Током короткого замыкания $I_{к.з.}$ некоторого элемента называется ток, при котором напряжение на нем равно нулю. Напряжением холостого хода $U_{х.х.}$ некоторого элемента называется напряжение, при котором ток через него равен нулю. В этой схеме элемент тёмного хода (т.х.) характеризует поведение элементарной ячейки солнечной батареи в отсутствии света, а источник тока характеризует её $I_{к.з.ячейки}$ в освещенном состоянии (когда света нет, источник не генерирует ток). Таким образом, ВАХ элемента т.х. отличается от ВАХ всей ячейки смещением вдоль оси тока на величину $I_{к.з.ячейки}$. Важно отметить, что ВАХ элемента т.х. проходит через точку $(0,0)$, а$ I_{ячейки}(U)=- I_{и.т.}(U)+I_{т.х.} (U)$.
Поставьте солнечную батарею в коробку со светодиодом так, чтобы внешнее освещение практически не попадало на её поверхность. Снимите зависимость $I_{к.з.}$ солнечной батареи от тока, текущего через светодиод и постройте её график. Считая, что мощность излучения светодиода пропорциональна току через него, сделайте вывод о виде зависимости $I_{к.з.}$ солнечной батареи от мощности попадающего на нее излучения.
Снимите зависимость $I_{к.з.}$ солнечной батареи от площади освещенной поверхности (при постоянной интенсивности падающего на неё света). Постройте её график в приведенных координатах \[\frac{I_{к.з.}} {I_{к.з.\max}} \left (\frac{S}{S_{\max}}\right)\]где $I_{к.з}$ — ток к.з. при освещении поверхности площади $S$, а $I_{к.з.\max}$ — при освещении всей площади батареи $S_{\max}$.
Снимите зависимость $U_{х.х.}$ солнечной батареи от площади освещенной поверхности. Постройте график ВАХ солнечной батареи в отсутствие освещения в максимально возможном диапазоне используя полученные ранее данные.
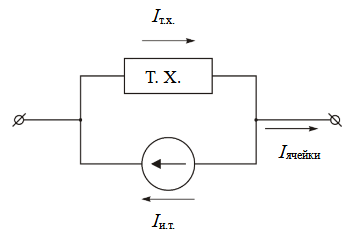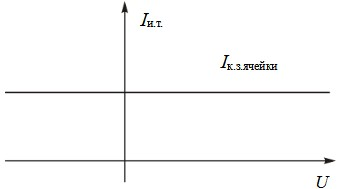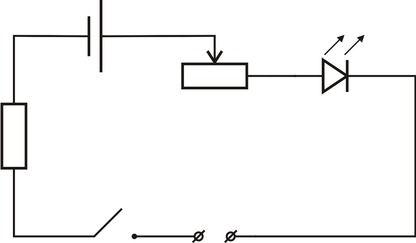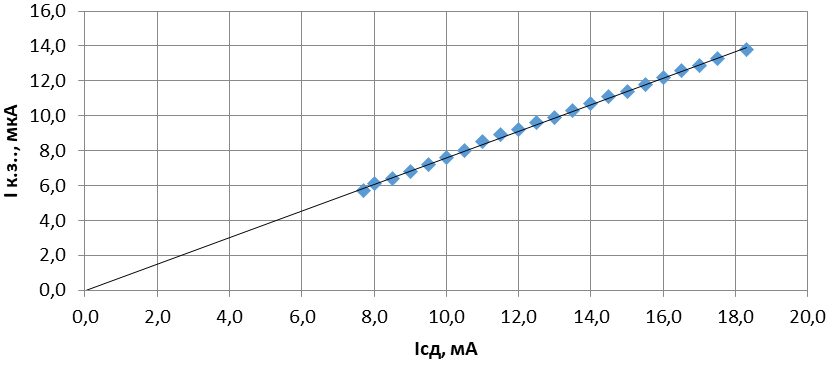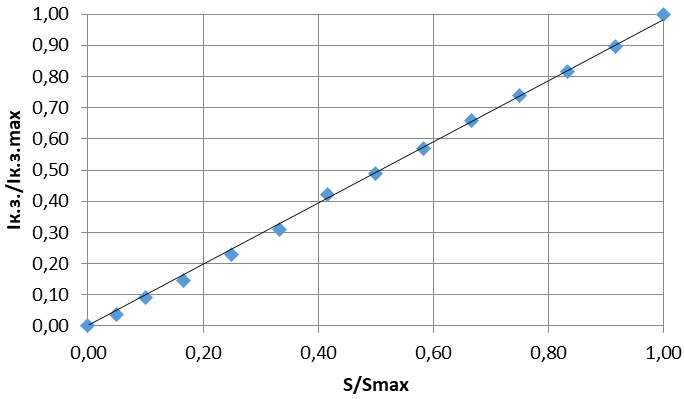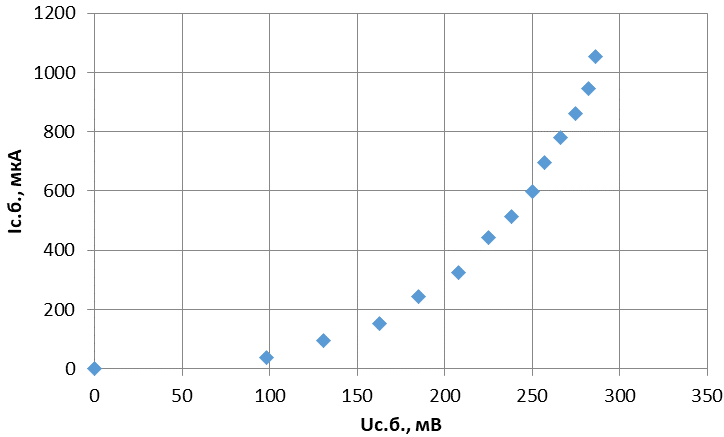
Поставьте солнечную батарею в коробку со светодиодом так, чтобы внешнее освещение практически не попадало на её поверхность. Снимите зависимость $I_{к.з.}$ солнечной батареи от тока, текущего через светодиод и постройте её график. Считая, что мощность излучения светодиода пропорциональна току через него, сделайте вывод о виде зависимости $I_{к.з.}$ солнечной батареи от мощности попадающего на нее излучения.
Решение: Используя пластилин, закрепим внутри ящика солнечную батарею и закроем его крышкой для предотвращения попадания света снаружи. К клеммам схемы из ящика и к выводам солнечной батареи присоединяем по амперметру. Снимаем требуемую зависимость и строим график. Из графика видно, что $I_{к.з.}$ солнечной батареи прямо пропорционален мощности падающего на нее излучения. | $I_{к.з.},~ мкА$ | 5.7 | 6.1 | 6.4 | 6.8 | 7.2 | 7.6 | 8.0 | 8.5 | 8.9 | 9.2 | 9.6 | | --- | --- | --- | --- | --- | --- | --- | --- | --- | --- | --- | --- | | $I_{сд},~мА$ | 7.7 | 8.0 | 8.5 | 9.0 | 9.5 | 10.0 | 10.5 | 11.0 | 11.5 | 12.0 | 12.5 | | | | | | | | | | | | | | | $I_{к.з.},~ мкА$ | 9.9 | 10.3 | 10.7 | 11.1 | 11.4 | 11.8 | 12.2 | 12.6 | 12.9 | 13.3 | 13.8 | | $I_{сд},~мА$ | 13.0 | 13.5 | 14.0 | 14.5 | 15.0 | 15.5 | 16.0 | 16.5 | 17.0 | 17.5 | 18.3 |
Ответ: | $I_{к.з.},~ мкА$ | 5.7 | 6.1 | 6.4 | 6.8 | 7.2 | 7.6 | 8.0 | 8.5 | 8.9 | 9.2 | 9.6 | | --- | --- | --- | --- | --- | --- | --- | --- | --- | --- | --- | --- | | $I_{сд},~мА$ | 7.7 | 8.0 | 8.5 | 9.0 | 9.5 | 10.0 | 10.5 | 11.0 | 11.5 | 12.0 | 12.5 | | | | | | | | | | | | | | | $I_{к.з.},~ мкА$ | 9.9 | 10.3 | 10.7 | 11.1 | 11.4 | 11.8 | 12.2 | 12.6 | 12.9 | 13.3 | 13.8 | | $I_{сд},~мА$ | 13.0 | 13.5 | 14.0 | 14.5 | 15.0 | 15.5 | 16.0 | 16.5 | 17.0 | 17.5 | 18.3 | Ответ: $I_{к.з.},~ мкА$5.76.16.46.87.27.68.08.58.99.29.6$I_{сд},~мА$7.78.08.59.09.510.010.511.011.512.012.5$I_{к.з.},~ мкА$9.910.310.711.111.411.812.212.612.913.313.8$I_{сд},~мА$13.013.514.014.515.015.516.016.517.017.518.3
Ответ: Из графика видно, что $I_{к.з.}$ солнечной батареи прямо пропорционален мощности падающего на нее излучения.

Снимите зависимость $I_{к.з.}$ солнечной батареи от площади освещенной поверхности (при постоянной интенсивности падающего на неё света). Постройте её график в приведенных координатах  \[\frac{I_{к.з.}} {I_{к.з.\max}} \left (\frac{S}{S_{\max}}\right)\]где $I_{к.з}$ — ток к.з. при освещении поверхности площади $S$, а $I_{к.з.\max}$ — при освещении всей площади батареи $S_{\max}$. Покажите справедливость изложенной выше теоретической модели.

 С помощью пластилина прикрепим к солнечной батарее линейку. Теперь будем закрывать крышкой от ящика часть поверхности батареи и каждый раз измерять амперметром $I_{к.з.}$, вольтметром $U_{х.х.}$, а линейкой ${S}/{S_{\max}}$ .

Ответ:

${S}/{S_{\max}}$1.000.920.830.750.670.580.50$U_{х.х.},~ мВ$286282275266257250238$I_{к.з.},~ мкА$1055945861781695599515${I_{к.з.}}/{I_{к.з.\max}}$1.000.900.820.740.660.570.49        ${S}/{S_{\max}}$0.420.330.250.170.100.050.00$U_{х.х.},~ мВ$225208185163131980.3$I_{к.з.},~ мкА$44332524315496390${I_{к.з.}}/{I_{к.з.\max}}$0.420.310.230.150.090.040.00

Ответ:

 То, что зависимость является прямой пропорциональностью, доказывает справедливость модели элементарных ячеек. Ток короткого замыкания прямо пропорционален количеству освещенных ячеек, а оно в свою очередь прямо пропорционально освещенной площади.
Решение: С помощью пластилина прикрепим к солнечной батарее линейку. Теперь будем закрывать крышкой от ящика часть поверхности батареи и каждый раз измерять амперметром $I_{к.з.}$, вольтметром $U_{х.х.}$, а линейкой ${S}/{S_{\max}}$ . То, что зависимость является прямой пропорциональностью, доказывает справедливость модели элементарных ячеек. Ток короткого замыкания прямо пропорционален количеству освещенных ячеек, а оно в свою очередь прямо пропорционально освещенной площади. | ${S}/{S_{\max}}$ | 1.00 | 0.92 | 0.83 | 0.75 | 0.67 | 0.58 | 0.50 | | --- | --- | --- | --- | --- | --- | --- | --- | | $U_{х.х.},~ мВ$ | 286 | 282 | 275 | 266 | 257 | 250 | 238 | | $I_{к.з.},~ мкА$ | 1055 | 945 | 861 | 781 | 695 | 599 | 515 | | ${I_{к.з.}}/{I_{к.з.\max}}$ | 1.00 | 0.90 | 0.82 | 0.74 | 0.66 | 0.57 | 0.49 | | | | | | | | | | | ${S}/{S_{\max}}$ | 0.42 | 0.33 | 0.25 | 0.17 | 0.10 | 0.05 | 0.00 | | $U_{х.х.},~ мВ$ | 225 | 208 | 185 | 163 | 131 | 98 | 0.3 | | $I_{к.з.},~ мкА$ | 443 | 325 | 243 | 154 | 96 | 39 | 0 | | ${I_{к.з.}}/{I_{к.з.\max}}$ | 0.42 | 0.31 | 0.23 | 0.15 | 0.09 | 0.04 | 0.00 |
Ответ: | ${S}/{S_{\max}}$ | 1.00 | 0.92 | 0.83 | 0.75 | 0.67 | 0.58 | 0.50 | | --- | --- | --- | --- | --- | --- | --- | --- | | $U_{х.х.},~ мВ$ | 286 | 282 | 275 | 266 | 257 | 250 | 238 | | $I_{к.з.},~ мкА$ | 1055 | 945 | 861 | 781 | 695 | 599 | 515 | | ${I_{к.з.}}/{I_{к.з.\max}}$ | 1.00 | 0.90 | 0.82 | 0.74 | 0.66 | 0.57 | 0.49 | | | | | | | | | | | ${S}/{S_{\max}}$ | 0.42 | 0.33 | 0.25 | 0.17 | 0.10 | 0.05 | 0.00 | | $U_{х.х.},~ мВ$ | 225 | 208 | 185 | 163 | 131 | 98 | 0.3 | | $I_{к.з.},~ мкА$ | 443 | 325 | 243 | 154 | 96 | 39 | 0 | | ${I_{к.з.}}/{I_{к.з.\max}}$ | 0.42 | 0.31 | 0.23 | 0.15 | 0.09 | 0.04 | 0.00 | Ответ: ${S}/{S_{\max}}$1.000.920.830.750.670.580.50$U_{х.х.},~ мВ$286282275266257250238$I_{к.з.},~ мкА$1055945861781695599515${I_{к.з.}}/{I_{к.з.\max}}$1.000.900.820.740.660.570.49${S}/{S_{\max}}$0.420.330.250.170.100.050.00$U_{х.х.},~ мВ$225208185163131980.3$I_{к.з.},~ мкА$44332524315496390${I_{к.з.}}/{I_{к.з.\max}}$0.420.310.230.150.090.040.00
Ответ: То, что зависимость является прямой пропорциональностью, доказывает справедливость модели элементарных ячеек. Ток короткого замыкания прямо пропорционален количеству освещенных ячеек, а оно в свою очередь прямо пропорционально освещенной площади.

Снимите зависимость $U_{х.х.}$ солнечной батареи от площади освещенной поверхности. Постройте график ВАХ солнечной батареи в отсутствие освещения в максимально возможном диапазоне используя полученные ранее данные.
Решение: Так как ток солнечной батареи в режиме холостого хода практически равен нулю, то $I_{с.б.} = I_{к.з.}$. В то же время при отсутствии освещения $U_{с.б.} = U_{х.х.}$. Таким образом $I_{с.б.} (U_{с.б.} ) = I_{к.з.} (U_{х.х.})$.
Темы:
E, Постоянный ток, Электричество, Цепи, IEPhO, Солнечная батарея